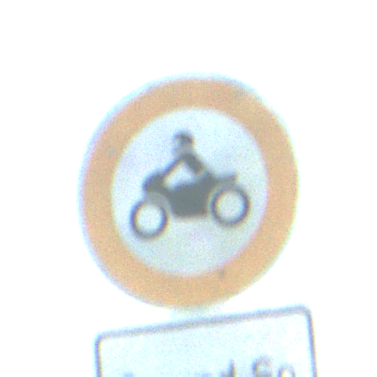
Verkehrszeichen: VerbotKraftraeder
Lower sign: ZeitangabenMitBeschraenkungAufWochentage8
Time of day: SunriseSunset
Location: Outdoor (Nature)
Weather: Clear
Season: Winter
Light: Natural